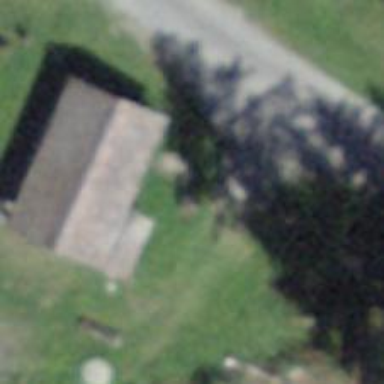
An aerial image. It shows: Shelter.